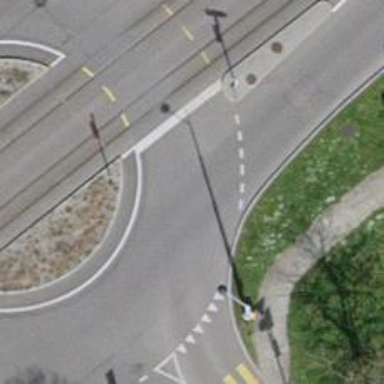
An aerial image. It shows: Secondary road with asphalt surface leading to roundabout.